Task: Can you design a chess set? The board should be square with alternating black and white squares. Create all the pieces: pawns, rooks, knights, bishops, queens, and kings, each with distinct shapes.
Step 574:
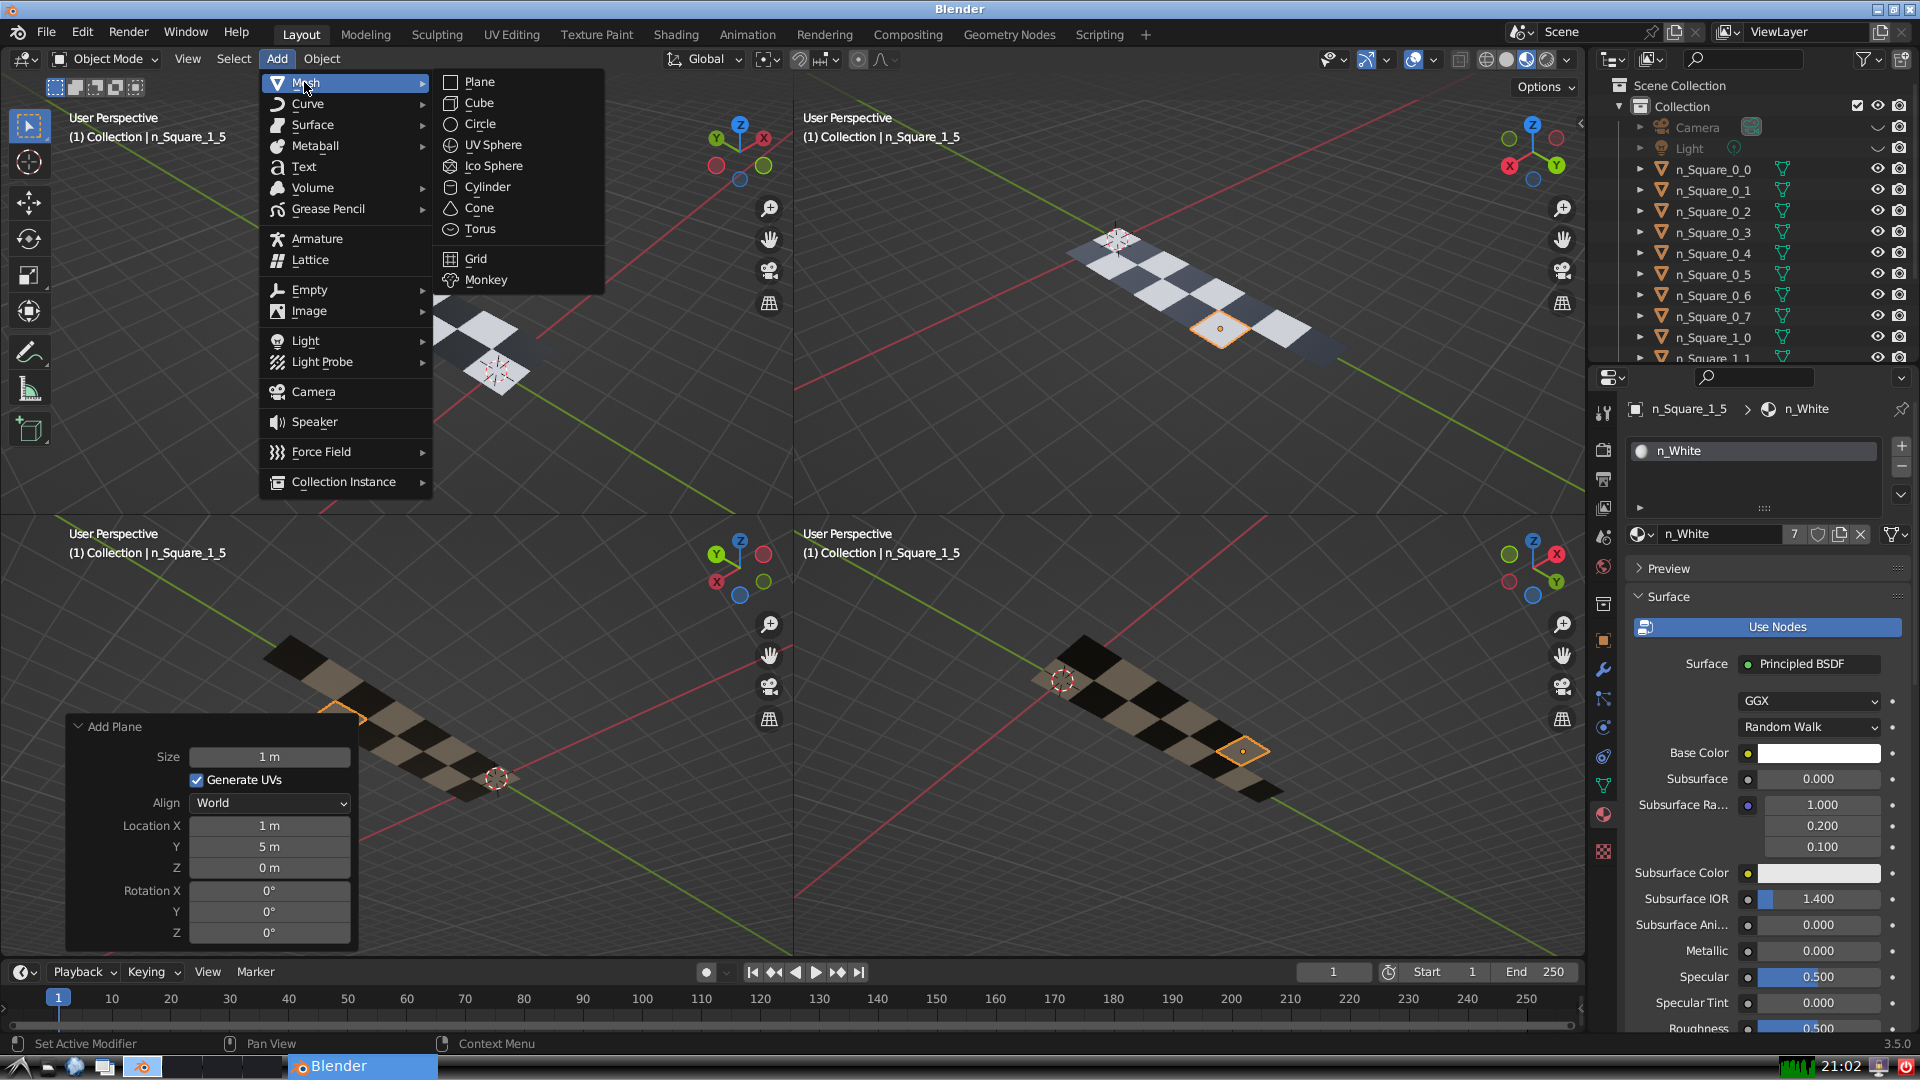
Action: {"mouse_move": [499, 79]}